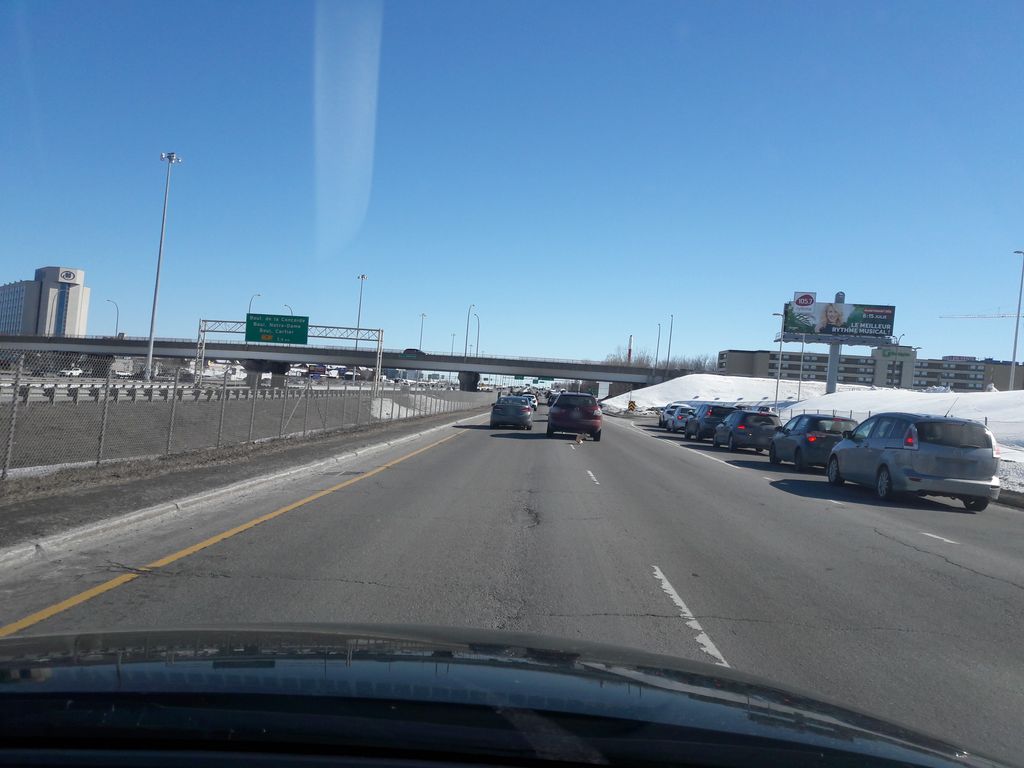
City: montreal